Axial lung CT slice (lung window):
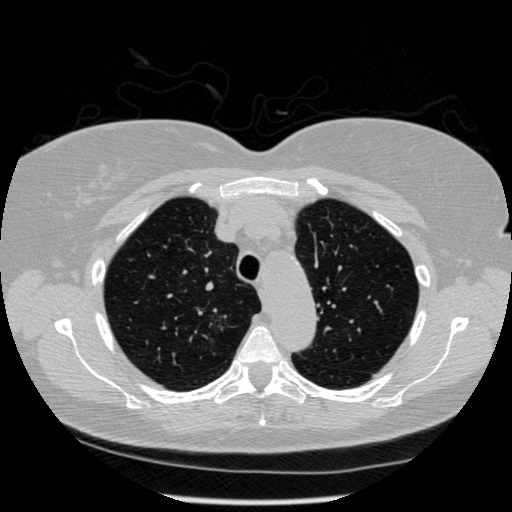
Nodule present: no